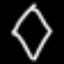
Label: diamond